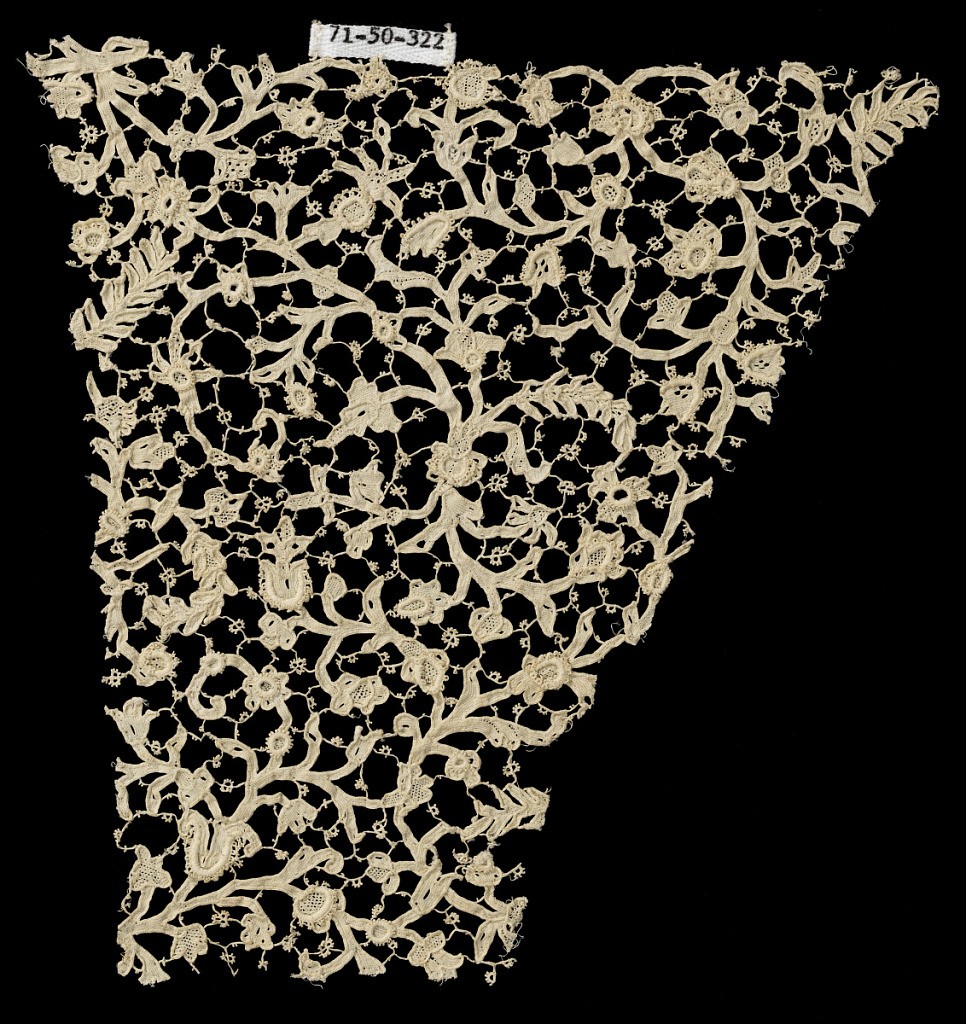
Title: Fragment
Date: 17th century
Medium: linen Technique: needle lace
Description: Fragment with a delicate vine and flower pattern has raised three-dimensional details. Pattern areas connected by brides with wheels and picots.